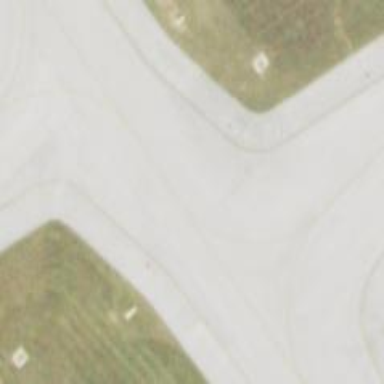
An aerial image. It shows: Asphalt taxiway at the airport.